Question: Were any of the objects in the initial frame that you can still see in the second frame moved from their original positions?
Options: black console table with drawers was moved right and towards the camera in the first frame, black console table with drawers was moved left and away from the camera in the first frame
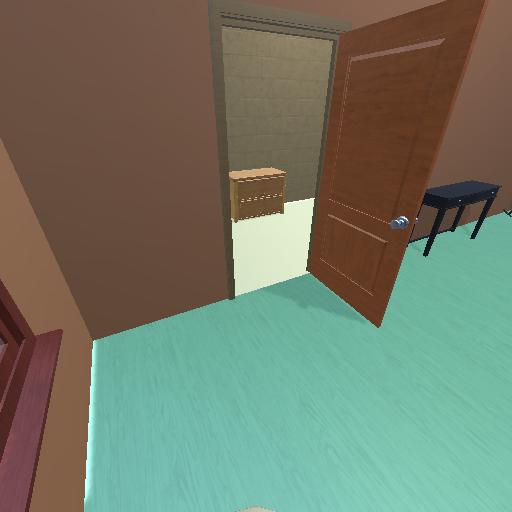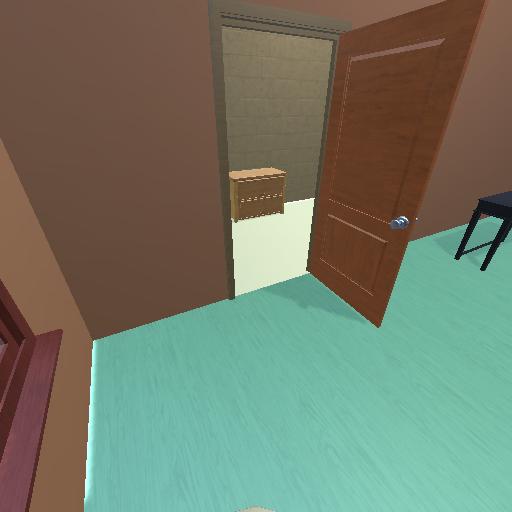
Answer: black console table with drawers was moved right and towards the camera in the first frame